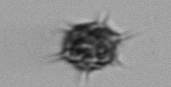
Label: Dictyocha